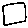
Label: square